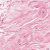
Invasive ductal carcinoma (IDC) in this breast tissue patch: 0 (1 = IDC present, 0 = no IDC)